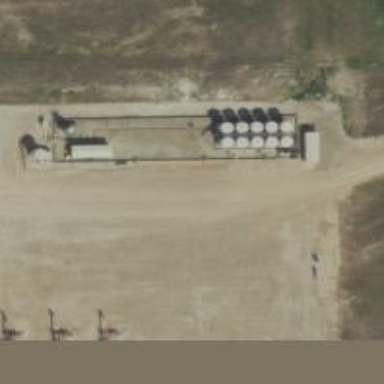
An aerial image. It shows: Storage tank that is man-made.